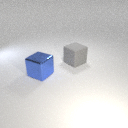
large blue metal cube to the left of large gray rubber cube